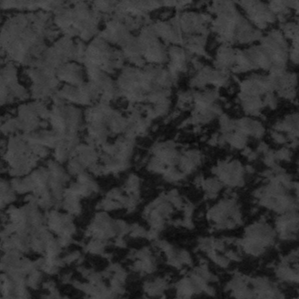
Label: frost